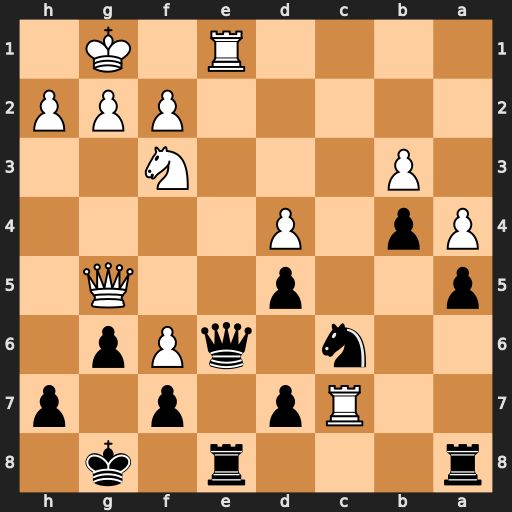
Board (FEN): r3r1k1/2Rp1p1p/2n1qPp1/p2p2Q1/Pp1P4/1P3N2/5PPP/4R1K1
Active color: b
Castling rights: -
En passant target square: -
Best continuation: Qxe1+ Nxe1 Rxe1#